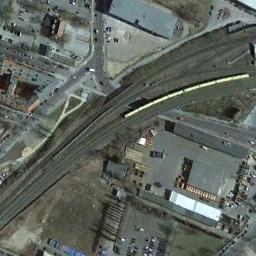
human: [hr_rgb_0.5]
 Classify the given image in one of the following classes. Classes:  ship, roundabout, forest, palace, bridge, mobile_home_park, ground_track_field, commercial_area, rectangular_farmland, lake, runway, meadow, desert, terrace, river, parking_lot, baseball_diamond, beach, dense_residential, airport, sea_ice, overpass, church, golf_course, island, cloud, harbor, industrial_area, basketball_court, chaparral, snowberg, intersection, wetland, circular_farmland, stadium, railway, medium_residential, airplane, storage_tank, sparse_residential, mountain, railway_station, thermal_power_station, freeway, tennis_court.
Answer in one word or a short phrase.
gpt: railway